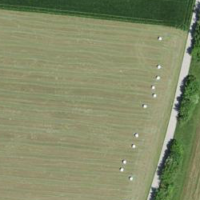
EUNIS habitat code: 52
Species observed at this site:
Prunus padus